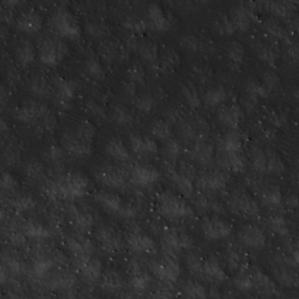
Label: non_frost